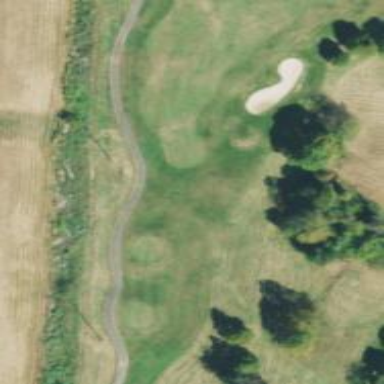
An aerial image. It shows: Golf tee.